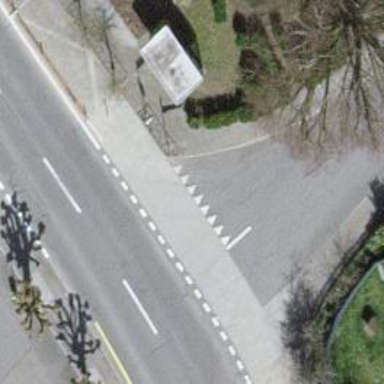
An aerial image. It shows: Road with "give way" sign.